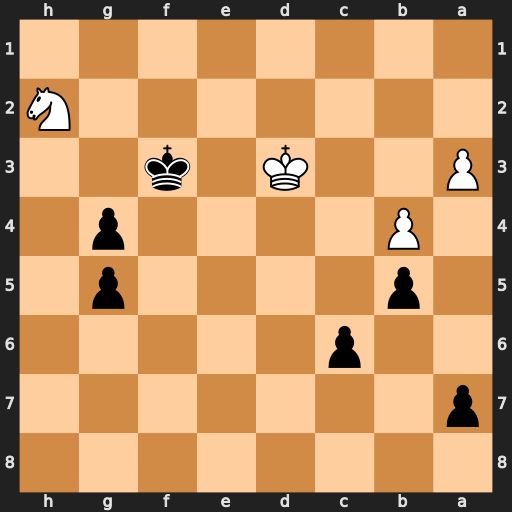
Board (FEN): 8/p7/2p5/1p4p1/1P4p1/P2K1k2/7N/8
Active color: b
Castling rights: -
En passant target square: -
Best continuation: Kg3 Nf1+ Kf2 Nd2 g3 Ne4+ Kf3